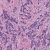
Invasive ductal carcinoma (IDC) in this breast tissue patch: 1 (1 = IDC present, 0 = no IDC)